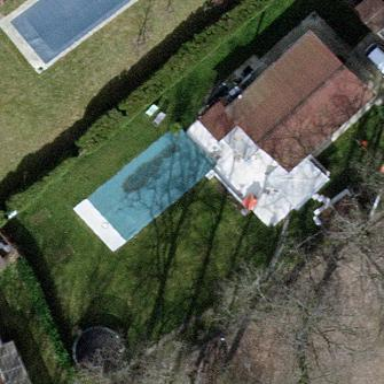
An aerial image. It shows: Swimming pool located in leisure land.